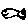
Label: fish